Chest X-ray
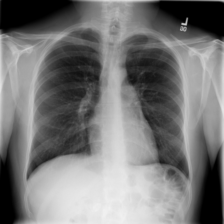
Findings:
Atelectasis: negative
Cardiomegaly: negative
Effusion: negative
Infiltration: negative
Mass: negative
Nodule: negative
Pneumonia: negative
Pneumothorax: negative
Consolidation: negative
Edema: negative
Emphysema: negative
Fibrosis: negative
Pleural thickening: negative
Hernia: negative